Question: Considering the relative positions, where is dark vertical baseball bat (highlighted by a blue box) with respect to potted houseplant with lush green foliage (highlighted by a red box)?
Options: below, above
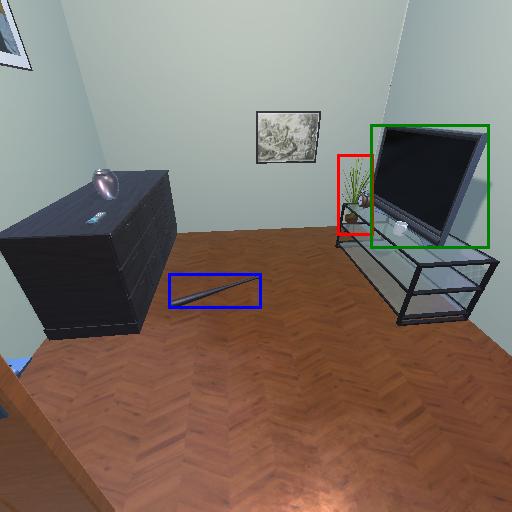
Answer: below